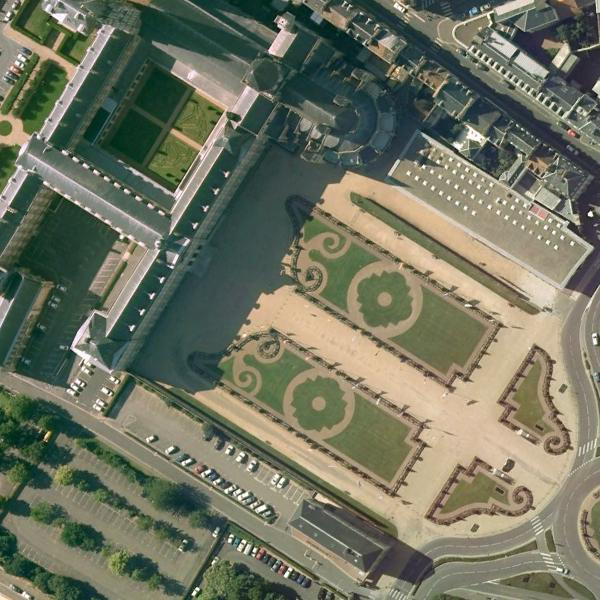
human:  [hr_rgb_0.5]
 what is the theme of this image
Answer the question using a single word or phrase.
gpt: square